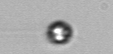
Label: flagellate